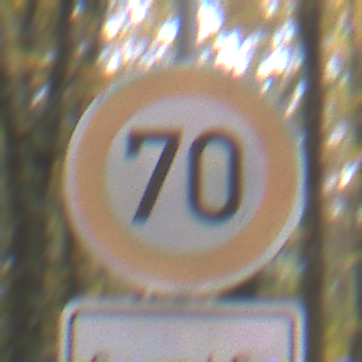
Verkehrszeichen: Geschwindigkeit70
Zusatzzeichen unten: ZeitangabenMitBeschraenkungAufWochentage8
Umgebung: Outdoor, Nature
Tageszeit: MorningAfternoon
Wetter: Overcast
Licht: Natural
Jahreszeit: Autumn
Kontrast: LowContrast